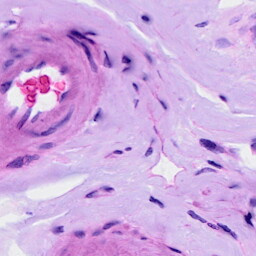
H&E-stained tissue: Ovarian